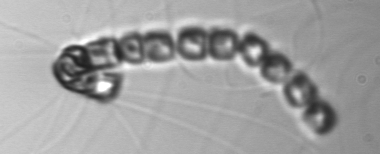
Label: Chaetoceros